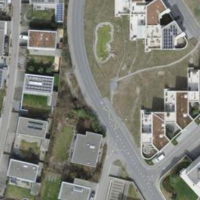
EUNIS habitat code: 54
Species observed at this site:
Dendrocopos major